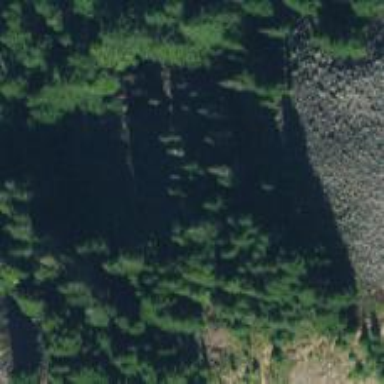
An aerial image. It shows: Natural scree.